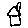
Label: house